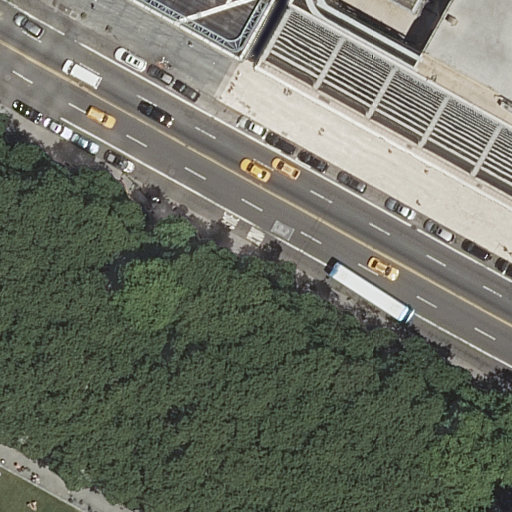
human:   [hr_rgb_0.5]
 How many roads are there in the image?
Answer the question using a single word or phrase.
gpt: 4

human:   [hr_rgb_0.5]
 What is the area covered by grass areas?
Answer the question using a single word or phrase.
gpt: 66m2

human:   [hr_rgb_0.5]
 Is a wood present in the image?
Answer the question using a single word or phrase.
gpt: yes

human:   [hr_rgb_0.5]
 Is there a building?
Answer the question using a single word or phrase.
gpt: yes

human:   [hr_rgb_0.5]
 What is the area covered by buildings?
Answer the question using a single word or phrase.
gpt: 1564m2

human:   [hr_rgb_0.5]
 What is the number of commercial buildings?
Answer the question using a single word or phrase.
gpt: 2

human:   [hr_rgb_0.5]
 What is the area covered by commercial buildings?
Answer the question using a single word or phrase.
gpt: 1564m2

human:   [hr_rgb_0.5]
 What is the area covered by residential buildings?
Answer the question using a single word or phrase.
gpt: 0m2

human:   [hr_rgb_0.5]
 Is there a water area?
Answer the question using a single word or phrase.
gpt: no

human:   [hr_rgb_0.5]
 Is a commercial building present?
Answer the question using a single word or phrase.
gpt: yes

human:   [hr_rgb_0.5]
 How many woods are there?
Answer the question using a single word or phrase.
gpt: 1

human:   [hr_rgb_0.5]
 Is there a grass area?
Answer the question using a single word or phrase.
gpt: yes

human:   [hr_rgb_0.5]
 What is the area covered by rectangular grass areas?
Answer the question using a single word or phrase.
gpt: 66m2

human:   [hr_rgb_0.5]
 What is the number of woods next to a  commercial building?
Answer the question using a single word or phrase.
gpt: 1

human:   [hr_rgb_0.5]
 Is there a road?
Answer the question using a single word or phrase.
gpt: yes

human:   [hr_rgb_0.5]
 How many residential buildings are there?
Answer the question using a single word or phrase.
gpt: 0

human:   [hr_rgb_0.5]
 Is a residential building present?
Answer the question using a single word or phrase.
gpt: no

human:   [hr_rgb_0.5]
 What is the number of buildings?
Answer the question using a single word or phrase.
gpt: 2

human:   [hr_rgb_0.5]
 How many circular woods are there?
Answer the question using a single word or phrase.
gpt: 0

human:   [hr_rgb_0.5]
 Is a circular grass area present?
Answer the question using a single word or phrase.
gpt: no

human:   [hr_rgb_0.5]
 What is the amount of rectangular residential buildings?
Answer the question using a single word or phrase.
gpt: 0

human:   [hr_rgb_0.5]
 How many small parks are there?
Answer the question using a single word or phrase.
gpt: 0

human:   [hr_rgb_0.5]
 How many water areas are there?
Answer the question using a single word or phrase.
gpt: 0

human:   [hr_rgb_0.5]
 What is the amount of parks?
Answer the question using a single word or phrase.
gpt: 1

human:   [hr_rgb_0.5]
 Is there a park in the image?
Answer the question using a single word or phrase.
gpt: yes

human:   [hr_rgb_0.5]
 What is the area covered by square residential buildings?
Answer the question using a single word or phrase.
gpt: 0m2

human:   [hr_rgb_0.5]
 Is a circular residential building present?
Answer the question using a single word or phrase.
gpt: no

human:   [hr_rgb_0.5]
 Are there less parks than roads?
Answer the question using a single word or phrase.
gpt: yes

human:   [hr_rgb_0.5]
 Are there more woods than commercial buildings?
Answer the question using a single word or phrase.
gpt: no

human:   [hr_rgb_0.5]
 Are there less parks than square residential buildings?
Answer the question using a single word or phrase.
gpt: no

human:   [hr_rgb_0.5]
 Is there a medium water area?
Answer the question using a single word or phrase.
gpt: no

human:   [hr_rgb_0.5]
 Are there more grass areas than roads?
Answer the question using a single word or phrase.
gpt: no

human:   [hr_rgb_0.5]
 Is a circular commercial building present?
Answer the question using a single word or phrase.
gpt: no

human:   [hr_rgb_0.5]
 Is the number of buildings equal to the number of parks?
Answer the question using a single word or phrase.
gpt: no

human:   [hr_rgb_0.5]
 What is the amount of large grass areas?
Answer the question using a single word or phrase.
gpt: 0

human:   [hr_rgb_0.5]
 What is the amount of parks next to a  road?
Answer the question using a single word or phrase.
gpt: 1

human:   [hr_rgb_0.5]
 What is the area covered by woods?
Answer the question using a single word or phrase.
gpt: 4524m2

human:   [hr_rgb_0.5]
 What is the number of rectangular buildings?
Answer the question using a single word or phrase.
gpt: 2

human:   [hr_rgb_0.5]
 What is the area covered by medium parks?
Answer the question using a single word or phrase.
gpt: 0m2

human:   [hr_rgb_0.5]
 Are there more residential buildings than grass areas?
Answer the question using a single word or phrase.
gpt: no

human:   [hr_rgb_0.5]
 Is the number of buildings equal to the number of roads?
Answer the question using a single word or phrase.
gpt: no

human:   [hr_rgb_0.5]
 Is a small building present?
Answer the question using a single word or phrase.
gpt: no

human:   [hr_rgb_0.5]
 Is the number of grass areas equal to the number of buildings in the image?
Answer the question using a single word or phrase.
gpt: no

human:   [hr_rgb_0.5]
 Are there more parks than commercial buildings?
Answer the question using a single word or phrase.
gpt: no

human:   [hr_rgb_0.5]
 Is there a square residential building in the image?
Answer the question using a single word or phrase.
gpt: no

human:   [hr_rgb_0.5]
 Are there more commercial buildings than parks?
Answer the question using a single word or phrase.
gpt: yes

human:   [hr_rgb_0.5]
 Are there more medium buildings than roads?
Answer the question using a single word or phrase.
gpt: no

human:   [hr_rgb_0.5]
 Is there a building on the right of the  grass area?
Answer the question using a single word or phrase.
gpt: yes

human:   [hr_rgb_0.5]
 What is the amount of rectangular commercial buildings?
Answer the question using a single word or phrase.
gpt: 2

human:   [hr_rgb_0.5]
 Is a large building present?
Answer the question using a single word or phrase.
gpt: yes

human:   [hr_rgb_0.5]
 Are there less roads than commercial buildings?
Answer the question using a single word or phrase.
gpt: no

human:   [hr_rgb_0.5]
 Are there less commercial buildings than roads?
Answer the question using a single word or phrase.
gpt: yes

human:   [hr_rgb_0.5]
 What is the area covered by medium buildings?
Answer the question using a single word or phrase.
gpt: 171m2

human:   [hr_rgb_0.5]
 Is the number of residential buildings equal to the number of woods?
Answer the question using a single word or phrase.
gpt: no

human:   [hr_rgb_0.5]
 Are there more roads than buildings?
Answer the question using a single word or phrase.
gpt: yes

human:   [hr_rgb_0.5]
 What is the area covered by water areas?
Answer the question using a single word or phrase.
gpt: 0m2

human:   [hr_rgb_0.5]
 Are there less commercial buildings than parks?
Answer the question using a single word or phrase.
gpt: no

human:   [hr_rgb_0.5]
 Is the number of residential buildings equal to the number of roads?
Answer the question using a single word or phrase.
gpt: no

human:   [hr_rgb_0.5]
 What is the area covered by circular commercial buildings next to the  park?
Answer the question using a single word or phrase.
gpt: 0m2

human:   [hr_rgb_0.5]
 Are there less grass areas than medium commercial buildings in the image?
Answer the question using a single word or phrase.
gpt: no

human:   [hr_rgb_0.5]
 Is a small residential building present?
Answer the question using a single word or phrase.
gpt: no

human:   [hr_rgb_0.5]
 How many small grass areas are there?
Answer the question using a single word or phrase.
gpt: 1

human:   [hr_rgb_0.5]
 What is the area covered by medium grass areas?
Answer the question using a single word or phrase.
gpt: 0m2

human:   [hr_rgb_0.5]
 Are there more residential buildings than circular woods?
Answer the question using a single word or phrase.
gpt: no